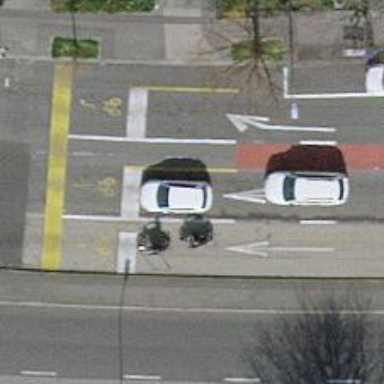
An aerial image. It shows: Road with traffic signals.